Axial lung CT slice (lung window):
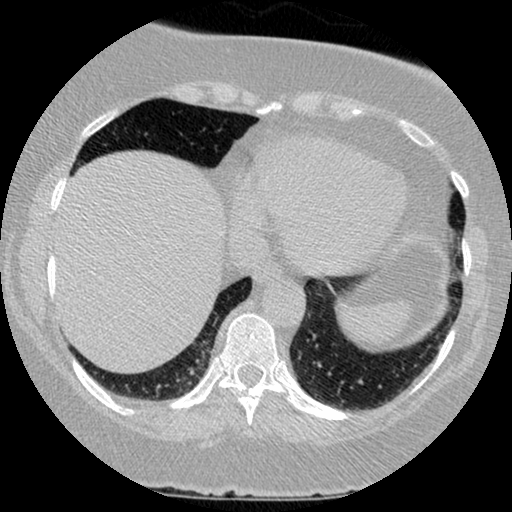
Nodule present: no